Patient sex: M
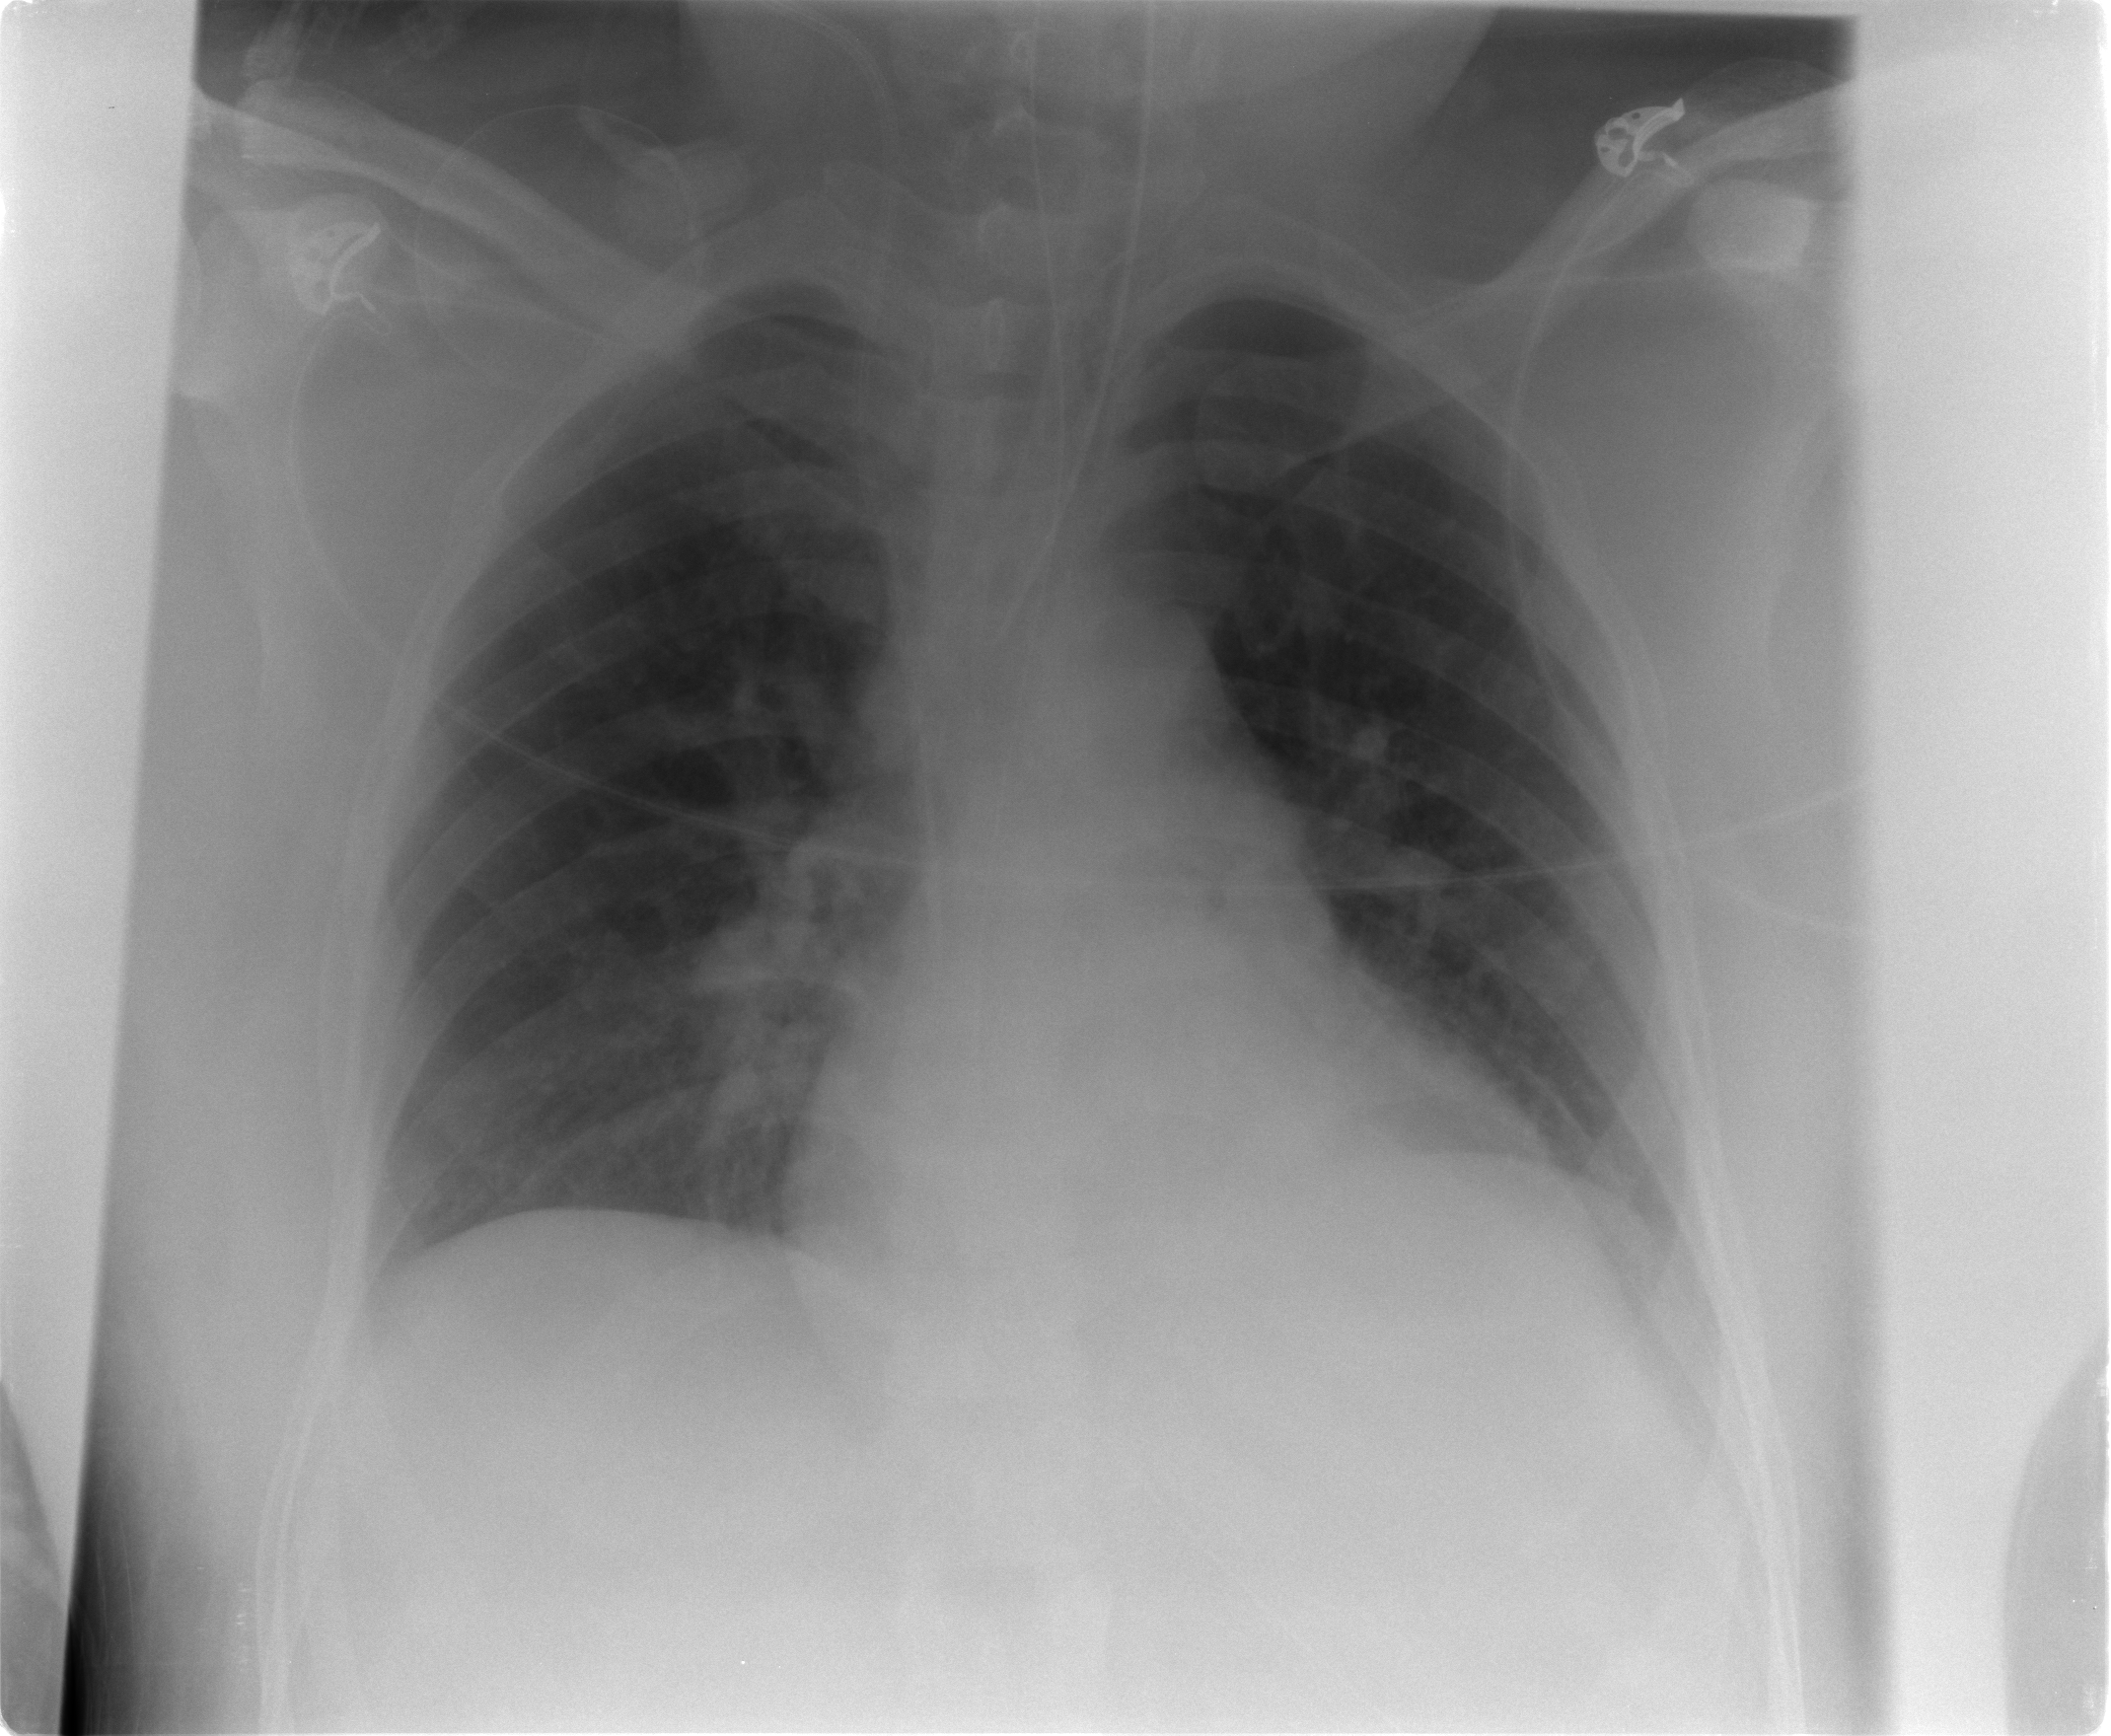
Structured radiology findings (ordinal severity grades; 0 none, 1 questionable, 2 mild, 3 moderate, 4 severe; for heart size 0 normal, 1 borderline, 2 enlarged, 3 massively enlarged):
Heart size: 0
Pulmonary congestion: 0
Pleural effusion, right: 0
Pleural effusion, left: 0
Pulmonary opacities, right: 1
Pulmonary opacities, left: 0
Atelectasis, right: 0
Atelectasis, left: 0